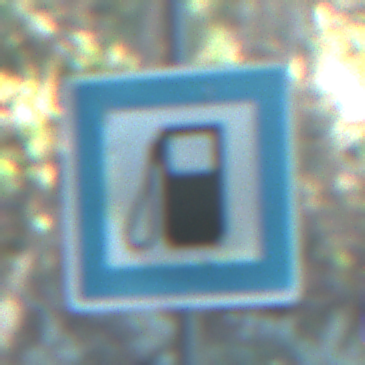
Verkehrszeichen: Tankstelle
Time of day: MorningAfternoon
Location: Outdoor (Nature)
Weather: Clear
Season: NotSpecified
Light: Natural